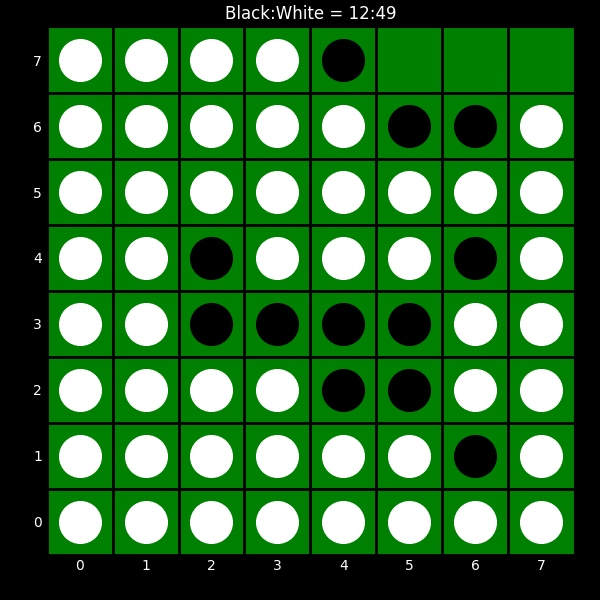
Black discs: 12
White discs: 49